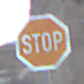
Verkehrszeichen: Stop
Umgebung: Outdoor, Nature
Tageszeit: SunriseSunset
Wetter: Clear
Licht: Natural
Jahreszeit: NotSpecified
Kontrast: LowContrast